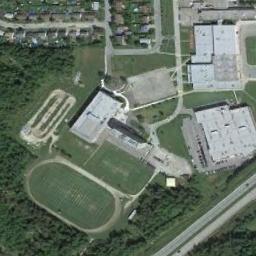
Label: ground_track_field